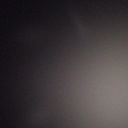
Screen state: off